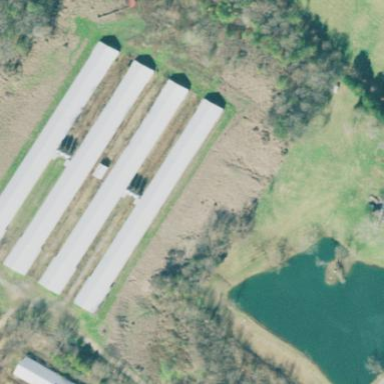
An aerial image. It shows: Farm auxiliary building.